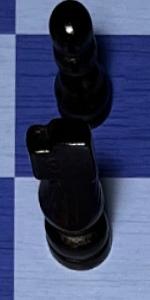
Label: Knight_Black